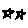
Label: star